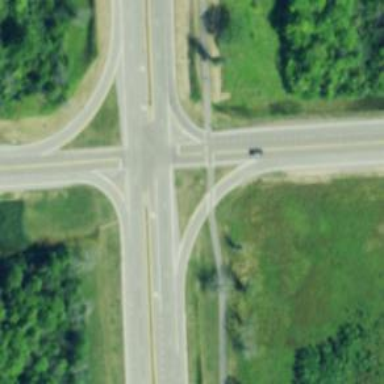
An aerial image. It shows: Uncontrolled road crossing with marked lines.